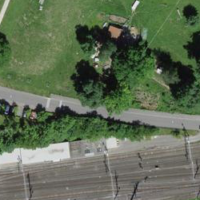
EUNIS habitat code: 53
Species observed at this site:
Clinopodium vulgare
Fraxinus excelsior